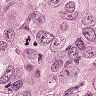
Metastatic tissue present: yes